Question: Don't know if this is the right place to write but I ran into some problems with Eclipse and Android SDK.
I installed some updates in Eclipse through Help/Check for updates, including the Android plugin or what it's called.
So after the installation I restarted the eclipse and now everything is gone! I can't create new Android projects, can't run existing ones.
I taught that maybe I will just install this plugin again, but when I copy the google url for the plugin in software window it shows Error - Duplicate location.
It's like everything is gone. When I want to create new project, I even can't create new Java project! I have only these kind of options as shown in picture!

Can anyone tell me how to fix this?
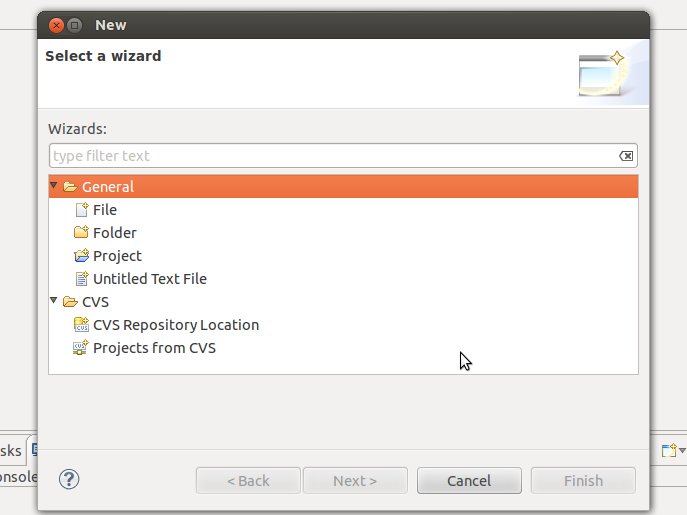
Answer: It's possible you have to download ADT again